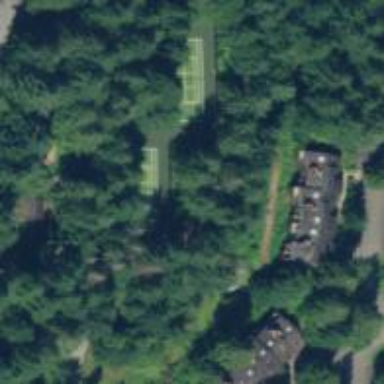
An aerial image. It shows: Tennis court.